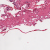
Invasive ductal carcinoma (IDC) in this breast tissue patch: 0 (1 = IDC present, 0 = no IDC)